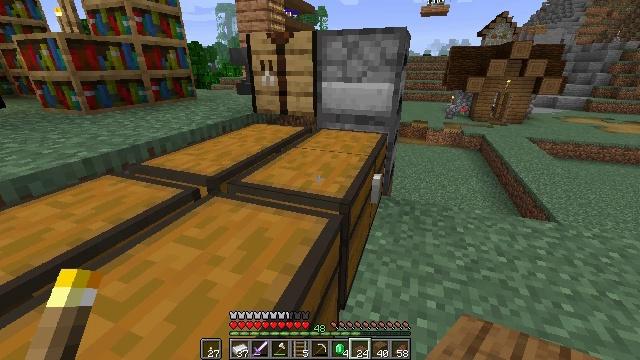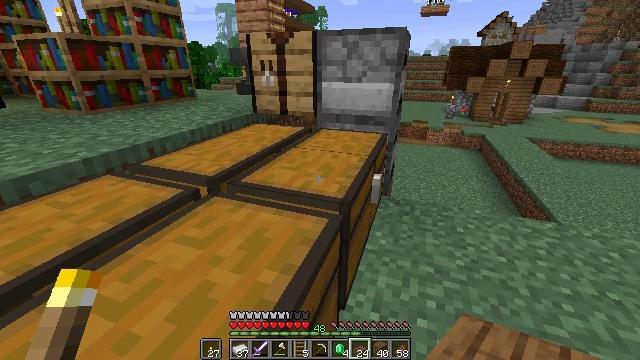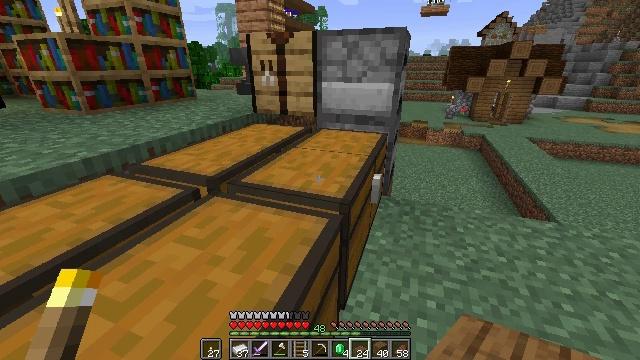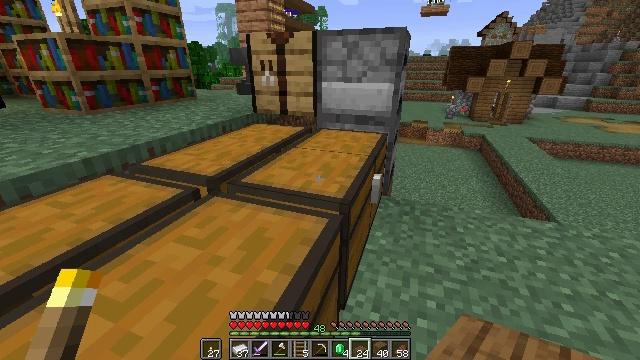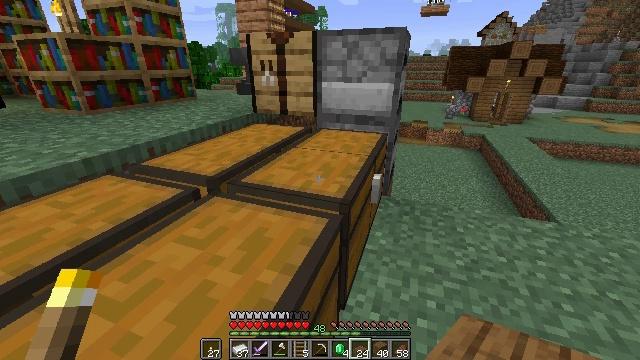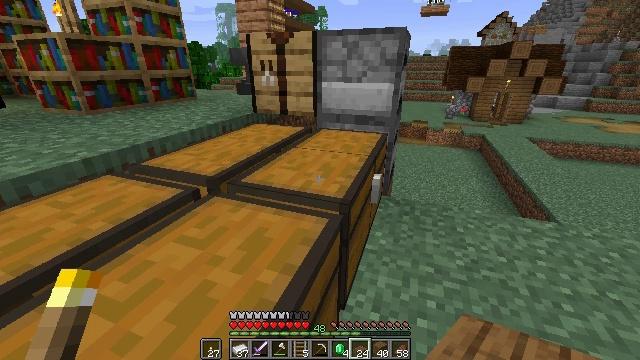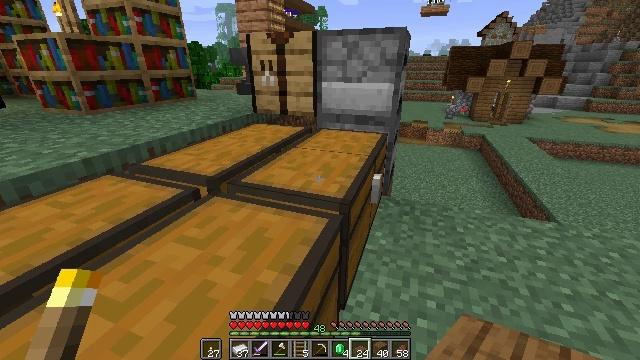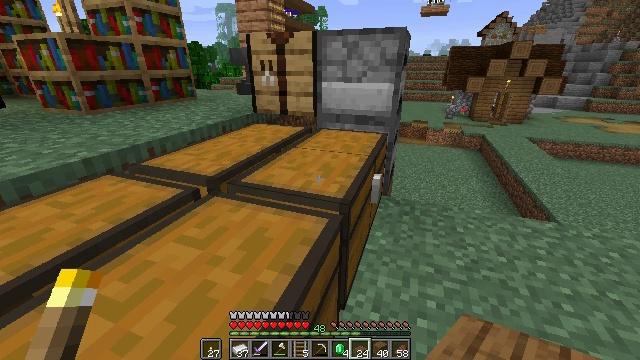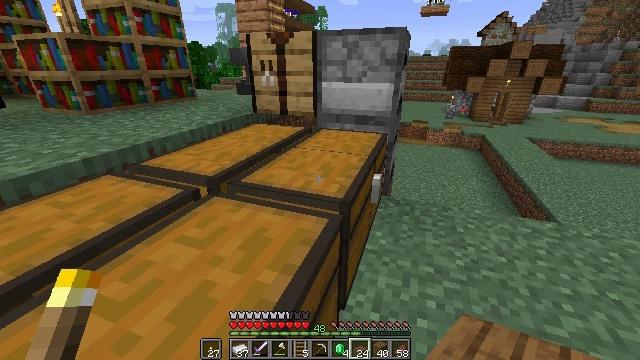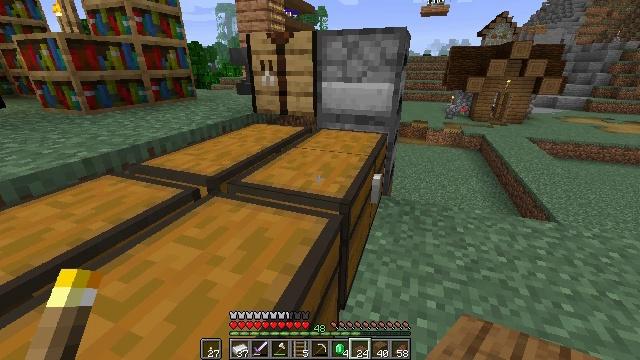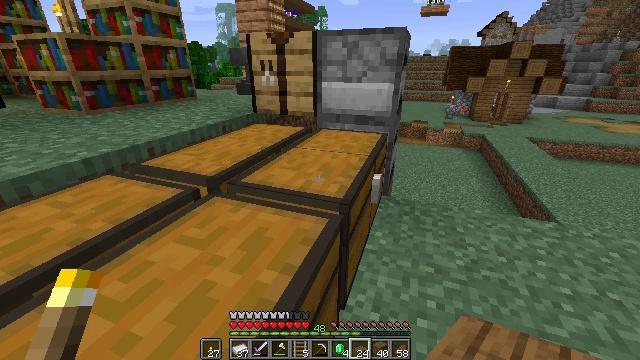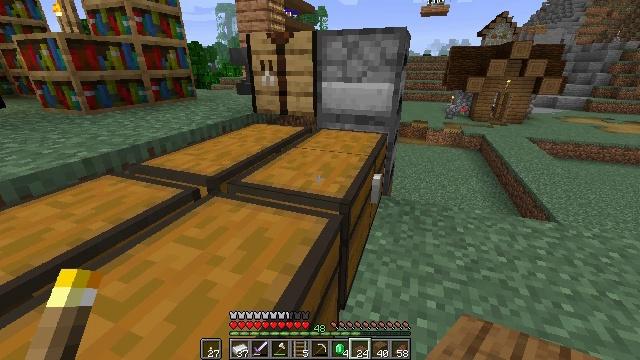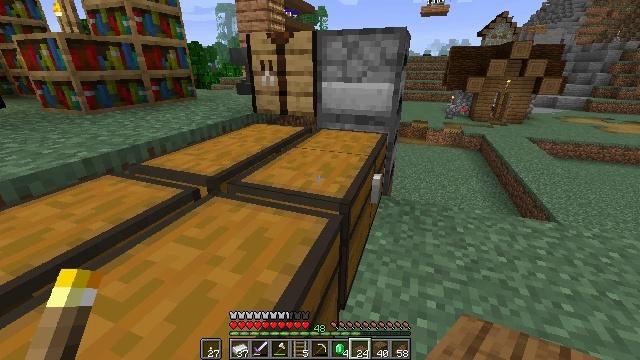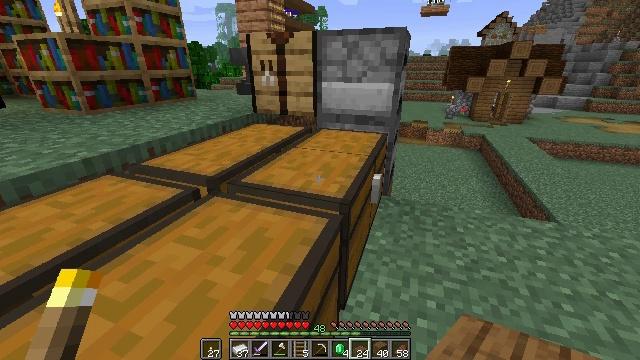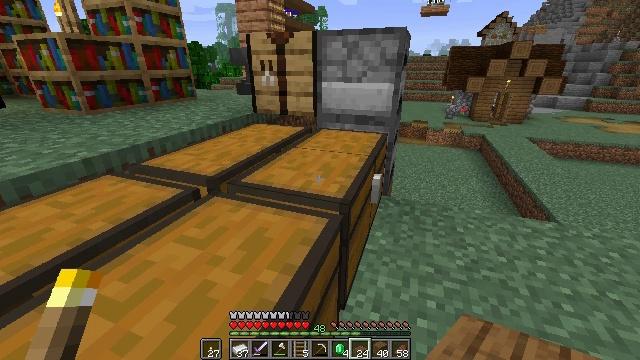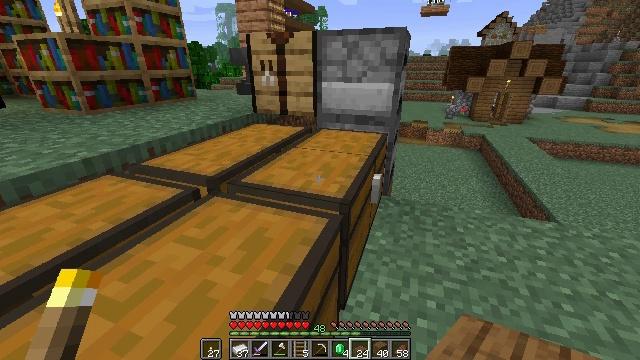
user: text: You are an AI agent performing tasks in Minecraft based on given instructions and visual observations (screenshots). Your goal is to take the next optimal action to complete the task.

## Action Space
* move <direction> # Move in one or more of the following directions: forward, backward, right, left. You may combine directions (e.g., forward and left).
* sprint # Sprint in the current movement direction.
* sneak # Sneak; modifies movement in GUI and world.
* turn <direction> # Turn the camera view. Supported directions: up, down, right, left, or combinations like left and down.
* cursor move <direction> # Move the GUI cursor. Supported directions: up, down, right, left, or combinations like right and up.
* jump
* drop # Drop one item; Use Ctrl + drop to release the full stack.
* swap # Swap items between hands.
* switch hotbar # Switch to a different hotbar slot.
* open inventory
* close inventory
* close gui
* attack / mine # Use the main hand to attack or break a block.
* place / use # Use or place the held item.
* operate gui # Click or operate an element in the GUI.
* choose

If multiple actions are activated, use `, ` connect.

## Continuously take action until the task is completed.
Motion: motion action
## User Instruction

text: Drop a spruce slab.
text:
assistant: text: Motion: no_op
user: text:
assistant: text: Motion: no_op
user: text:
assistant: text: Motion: no_op
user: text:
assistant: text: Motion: no_op
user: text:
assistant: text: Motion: no_op
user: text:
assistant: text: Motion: no_op
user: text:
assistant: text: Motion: no_op
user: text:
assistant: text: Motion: no_op
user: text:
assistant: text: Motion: no_op
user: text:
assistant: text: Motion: no_op
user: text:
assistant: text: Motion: no_op
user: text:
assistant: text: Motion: no_op
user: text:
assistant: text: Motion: no_op
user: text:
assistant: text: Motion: no_op
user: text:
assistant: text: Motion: no_op
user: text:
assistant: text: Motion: no_op
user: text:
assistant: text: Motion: no_op
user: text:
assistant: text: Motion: no_op
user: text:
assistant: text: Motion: no_op
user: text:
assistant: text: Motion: no_op
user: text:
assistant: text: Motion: no_op
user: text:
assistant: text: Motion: no_op
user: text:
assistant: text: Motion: no_op
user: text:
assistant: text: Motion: no_op
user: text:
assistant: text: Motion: no_op
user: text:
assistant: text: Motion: no_op
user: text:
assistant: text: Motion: no_op
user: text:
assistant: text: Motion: no_op
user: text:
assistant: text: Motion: no_op
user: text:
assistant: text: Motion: no_op